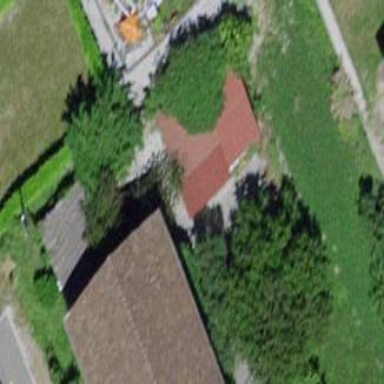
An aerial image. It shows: Shed.